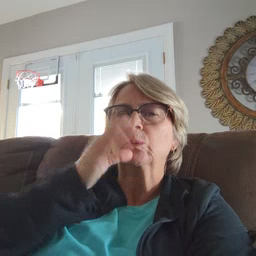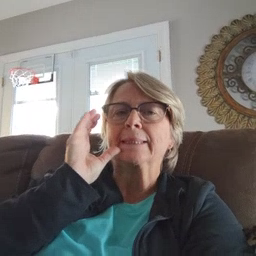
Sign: drink